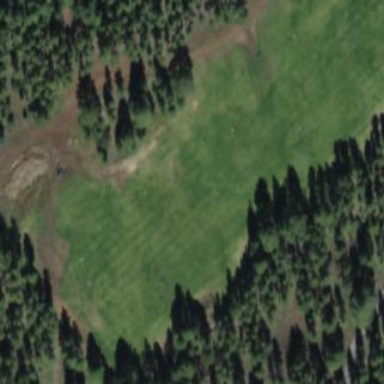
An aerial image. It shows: Grassy area designated for driving range golf.